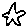
Label: star